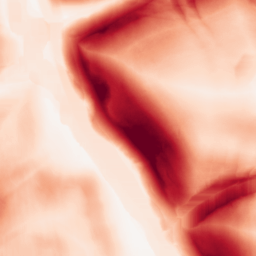
Category: morphological
Decomposition family: morphological_square
Decomposition parameters: operation: gradient
size: 20
Upsampling method: cubic_mitchell
Upsampling parameters: scale: 8
Upsampling scale: 8